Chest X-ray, AP view. Patient: 59 years old, sex M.
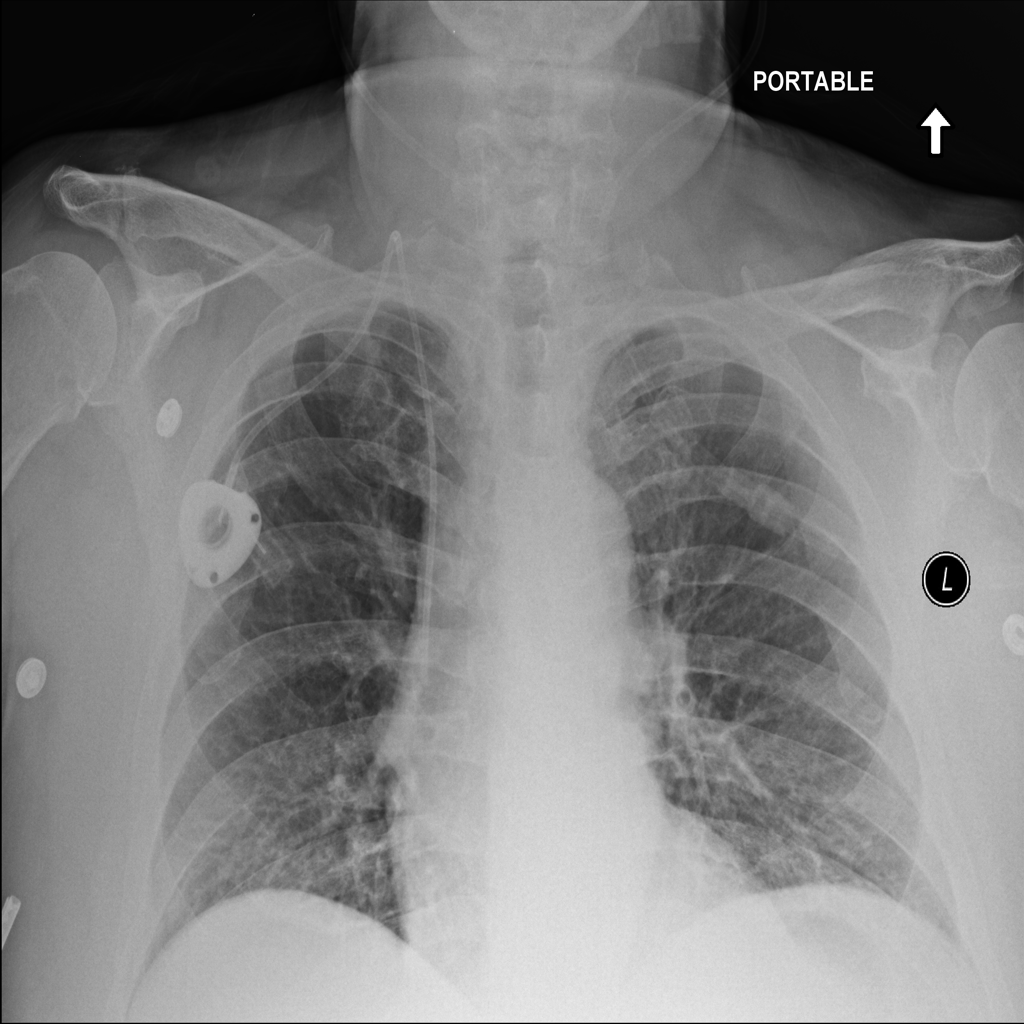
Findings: No Finding